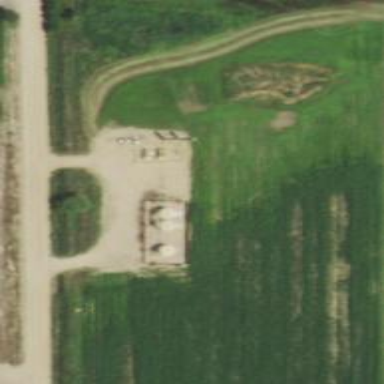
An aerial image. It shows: Storage tank with man-made structure.